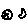
Label: moon